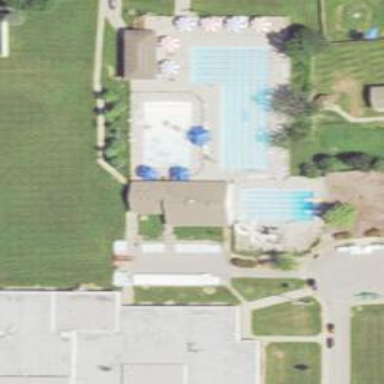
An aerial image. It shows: Outdoor sports center specializing in swimming activities.